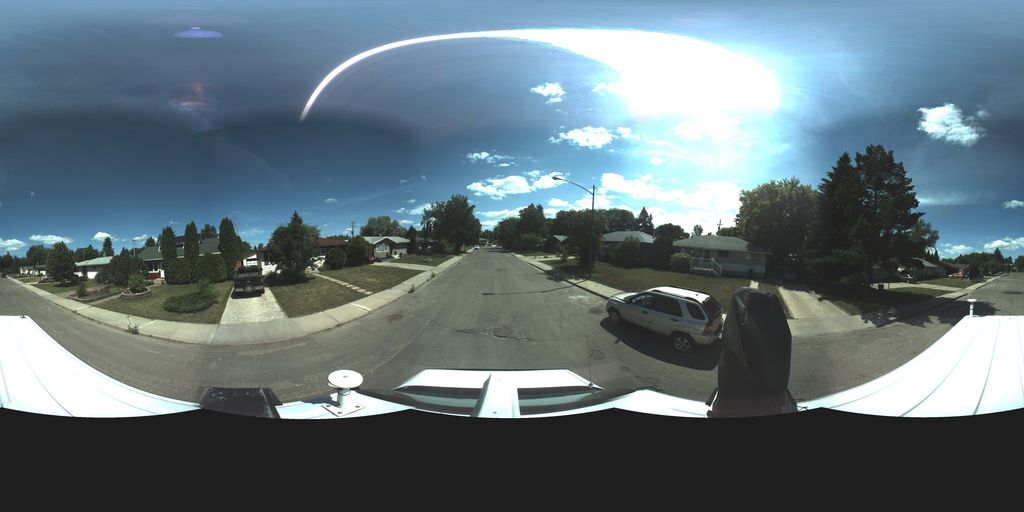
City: saskatoon